Question:
Like the picture above. How can I make the picture more smooth. Or narrow down the scope of y axis.
The data is from a 2D matrix.
Then I plot with 'plot('data')'
Please feel free to throw any ideas.
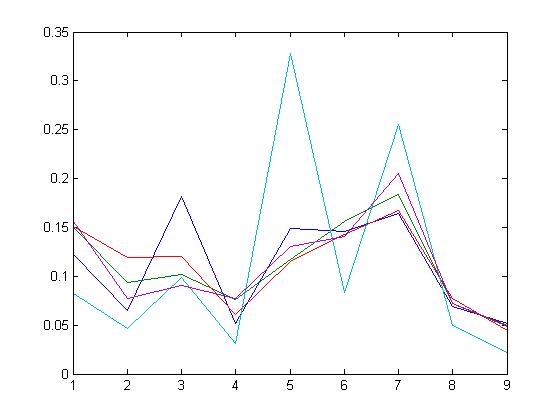
Answer: One way to smooth the line involves non-linear interpolation of data between sample points. When you do <URL>. For example, start with the default connecting lines:
'''
x = 1:10;
y = rand(numel(x),1);
plot(x,y,'r-o')
'''

Now, one way to generate "smoothed" data is by using non-linear interpolation for the curve (no longer a line) between data points. We can use <URL> with the ''cubic'' interpolation method to do this:
'''
xx = 1:0.1:10; % line is inherently higher sample rate
yy = interp1(x,y,xx,'cubic');
plot(x,y,'bo',xx,yy,'k-')
'''

What this really boils down to is not a MATLAB trick at all -- . However, ask yourself if you would be better off just plotting the actual data. There is good reason why 'plot' just does connect-the-dots!
Regarding the y axis range, you can set the min and max without touching the x axis via <URL> as follows,
'''
ylim([yMin yMax])
'''